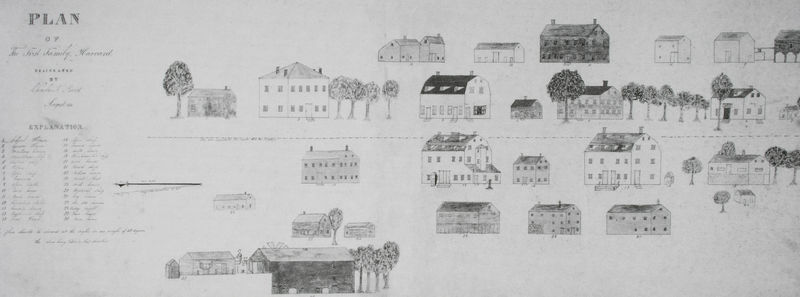
Titel: Plan of the First Family (Harvard)
Künstler: Charles F. Priest
Standort: Washington, D.C.
Institution: Library of Congress
Schlagwörter: baum, weiß, bäume, stadt, fenster, frankreich, grau, schwarz, skizze, strasse, tür, zeichnung, dach, gebäude, haus, weg, architektur, häuser, hütte, pfad, windrad, kind, blatt, kamin, schornstein, schrift, ansicht, fassade, perspektive, türen, dorf, dächer, giebel, schornsteine, formen, klein, hof, naiv, französisch, tor, penis, eingang, stockwerk, dachfenster, gauben, groß, schwarz-weiß, seite, text, hässlich, beschriftung, bleistift, entwurf, typen, reihen, portal, walm, stadtlandschaft, siedlung, etagen, plan, nummerierung, stockwerke, wohnen, handschrift, anordnung, details, legende, erklärung, architekturzeichnung, architekt, lageplan, häuserzeilen, bebauungsplan, kinderzeichnung, kunst?, haus häuser, kindlich, stad, liste, gleiderung, aufzählung, einzelne häuser, explanation, zeichnung häuser bäume bleistift stadtplanung, index england, flaches dorf, keine schöne landschaft hier, kinderzeichnung ihrer heimat, hätte, of, plan of